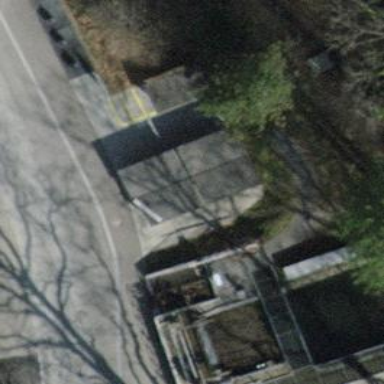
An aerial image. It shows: Shed designated as bicycle parking facility.